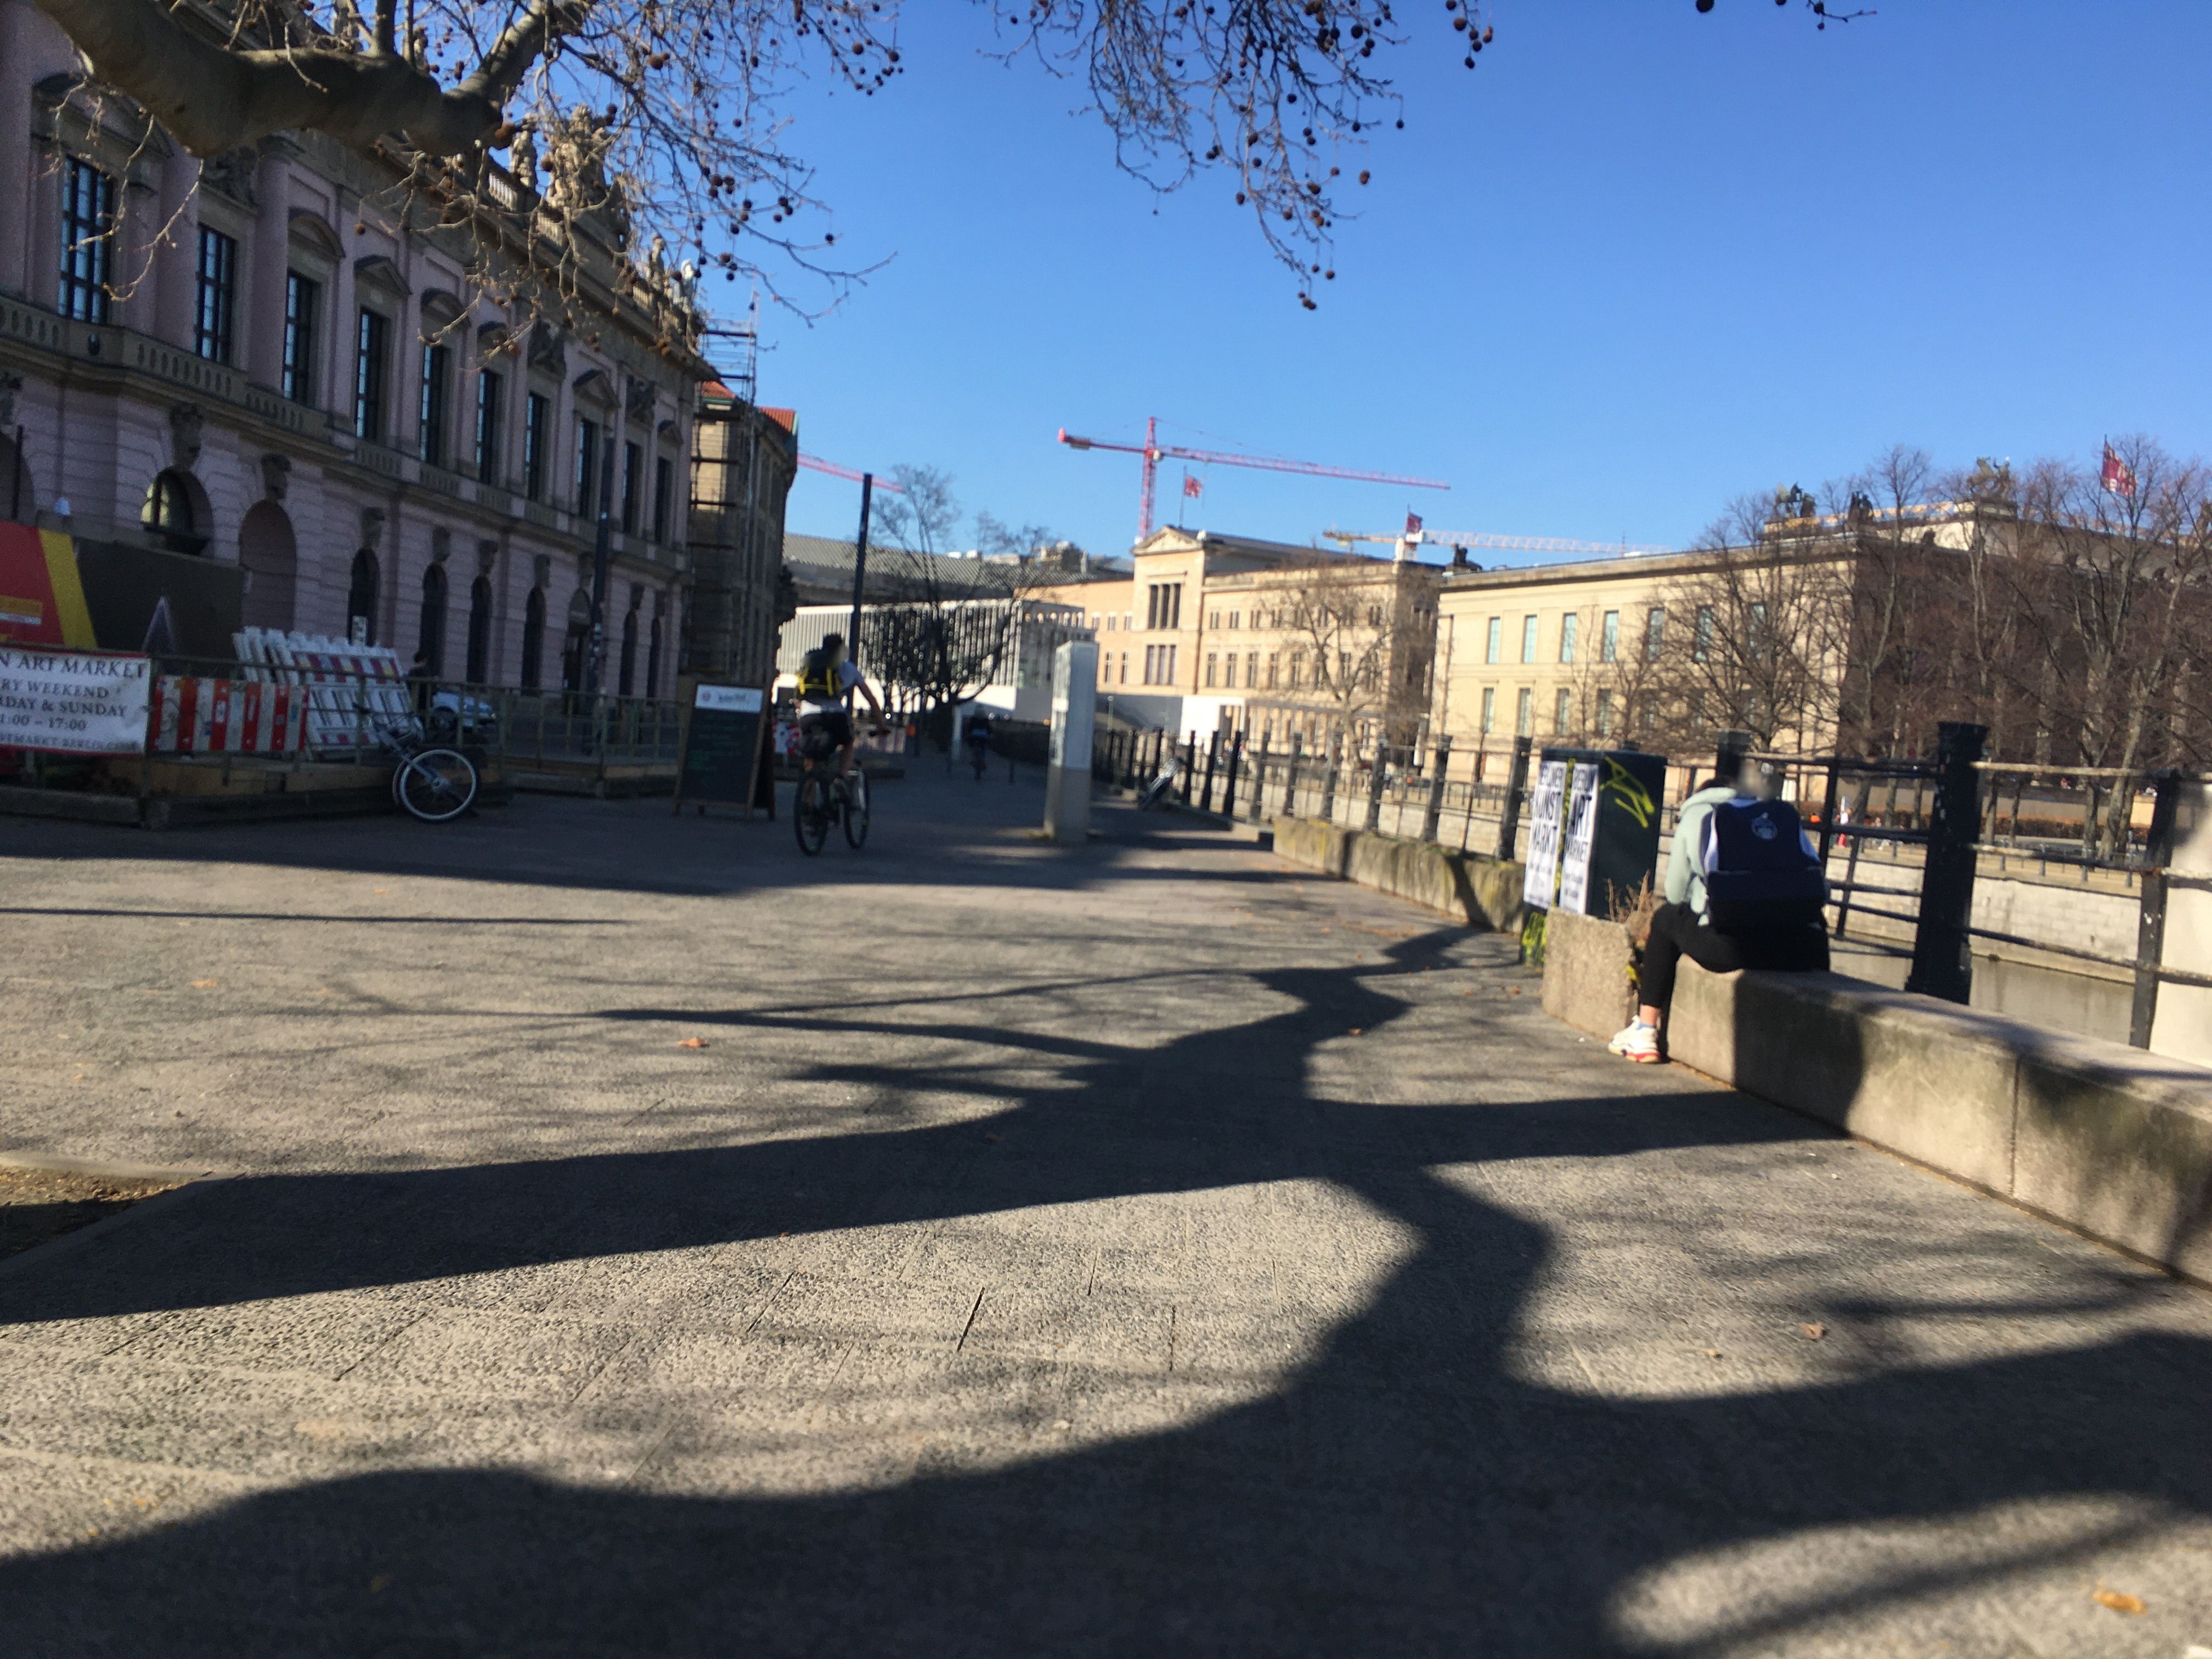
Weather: clear
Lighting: day
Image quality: good
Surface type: walking surface
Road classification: footway
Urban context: urban centre
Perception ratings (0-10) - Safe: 7.1, Lively: 8.02, Beautiful: 6.03, Boring: 7.6, Depressing: 1.98, Wealthy: 7.99